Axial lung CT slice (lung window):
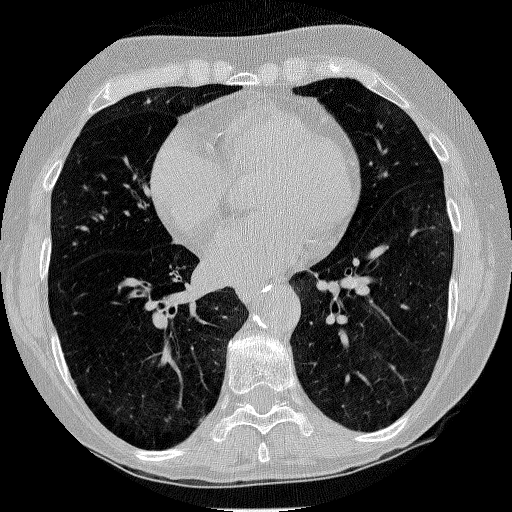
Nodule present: no